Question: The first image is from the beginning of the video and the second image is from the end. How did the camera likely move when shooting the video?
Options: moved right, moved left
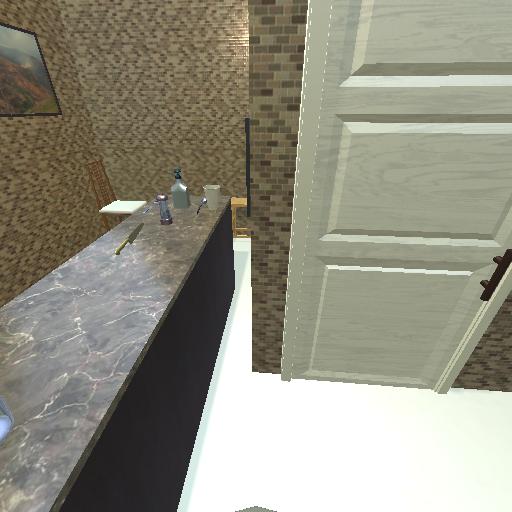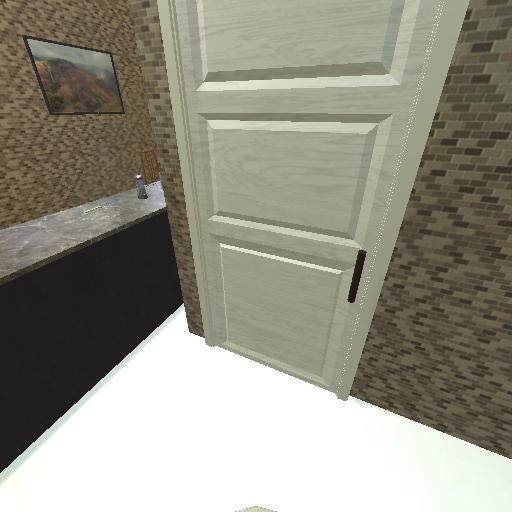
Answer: moved right